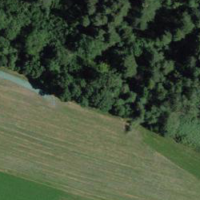
EUNIS habitat code: 24
Species observed at this site:
Artemisia vulgaris